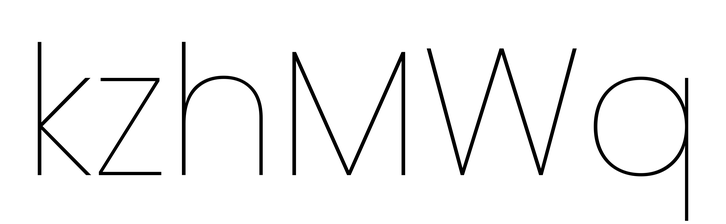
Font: Poppins-Thin